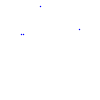
Particle: proton